Interaction volume radius: 10 \u00c5
Interaction volume height: 40 \u00c5
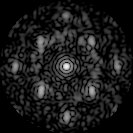
Disorder parameter: 0.4204